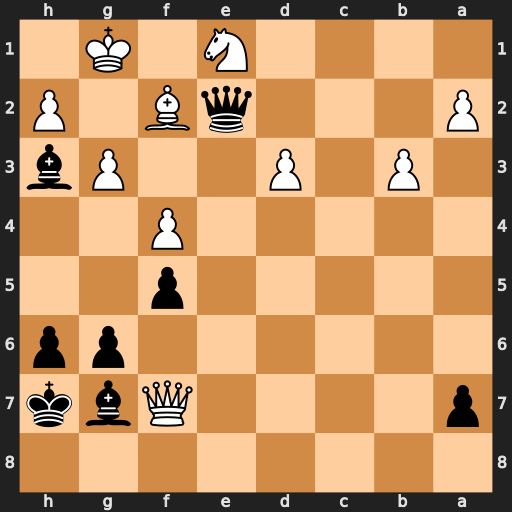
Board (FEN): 8/p4Qbk/6pp/5p2/5P2/1P1P2Pb/P3qB1P/4N1K1
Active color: b
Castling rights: -
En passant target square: -
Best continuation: Qf1#